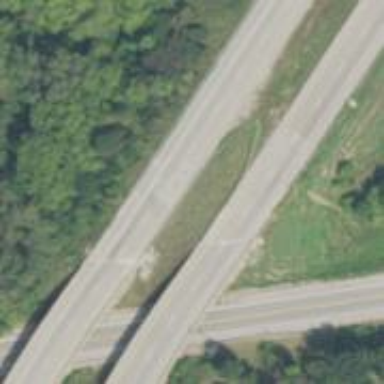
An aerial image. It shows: Motorway bridge.